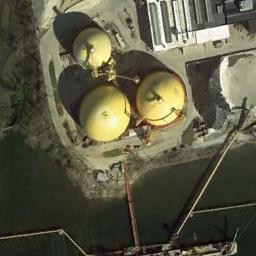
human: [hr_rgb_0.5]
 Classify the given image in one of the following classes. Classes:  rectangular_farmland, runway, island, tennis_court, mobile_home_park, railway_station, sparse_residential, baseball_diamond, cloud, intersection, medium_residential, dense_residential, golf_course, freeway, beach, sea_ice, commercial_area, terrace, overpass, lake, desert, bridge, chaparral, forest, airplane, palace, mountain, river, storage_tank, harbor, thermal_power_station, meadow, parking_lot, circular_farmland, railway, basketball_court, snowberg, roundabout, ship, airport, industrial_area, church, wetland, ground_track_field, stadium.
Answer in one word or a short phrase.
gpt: storage_tank